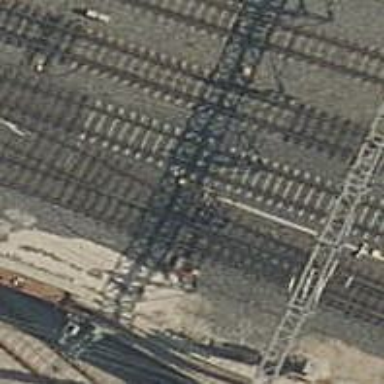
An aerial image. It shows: Railway track with contact lines for electrification.